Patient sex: M
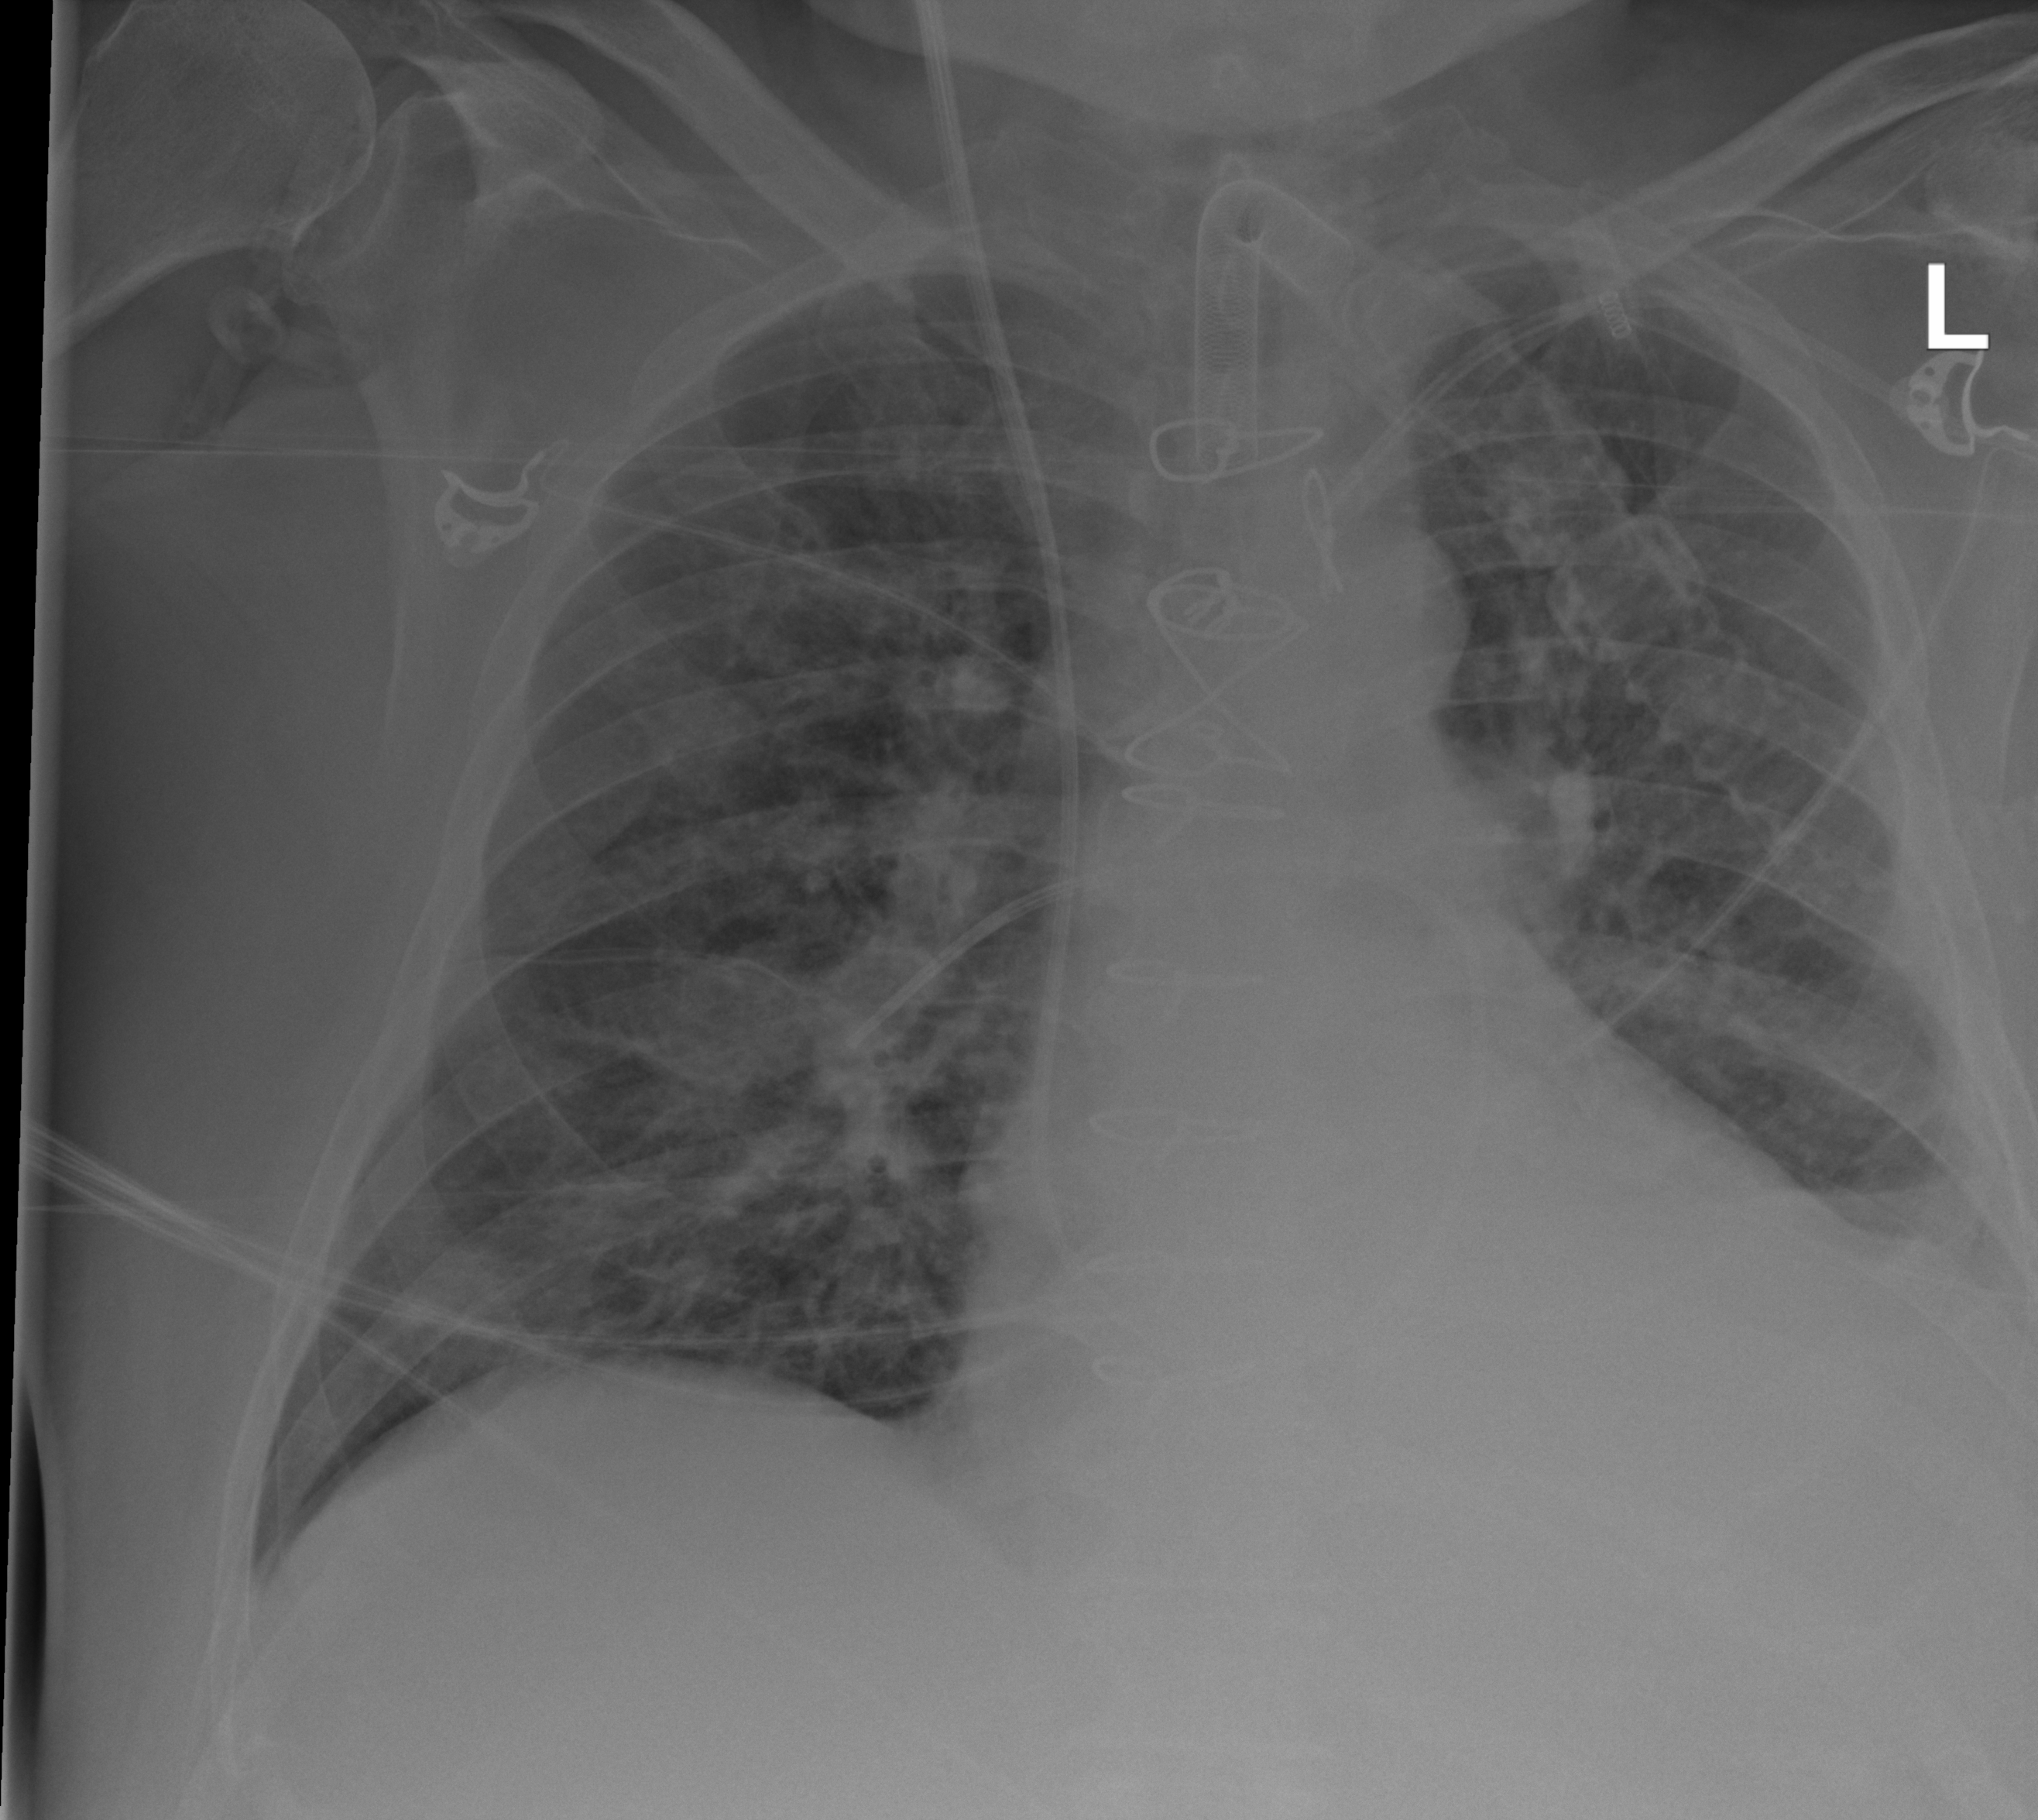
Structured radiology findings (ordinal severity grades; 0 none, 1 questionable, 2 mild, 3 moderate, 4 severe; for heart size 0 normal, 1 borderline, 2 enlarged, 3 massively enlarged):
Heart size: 2
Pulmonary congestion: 2
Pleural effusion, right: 0
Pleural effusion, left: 3
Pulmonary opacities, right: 2
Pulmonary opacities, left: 2
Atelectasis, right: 2
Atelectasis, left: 2